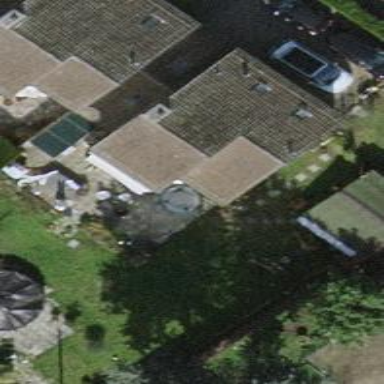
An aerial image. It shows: Garden enclosed by fence.